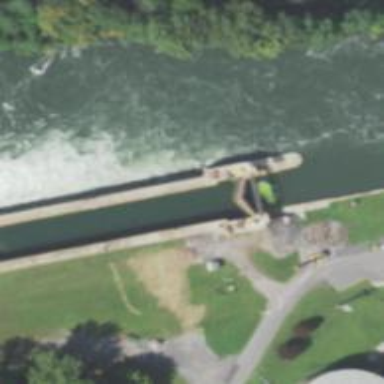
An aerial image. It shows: Lock gate along waterway.